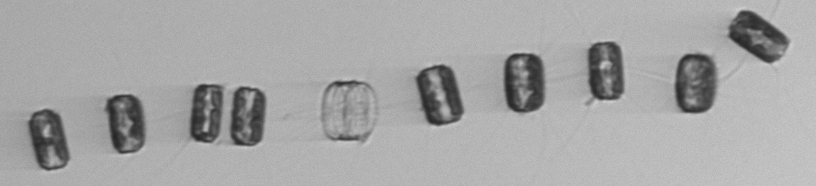
Label: Thalassiosira